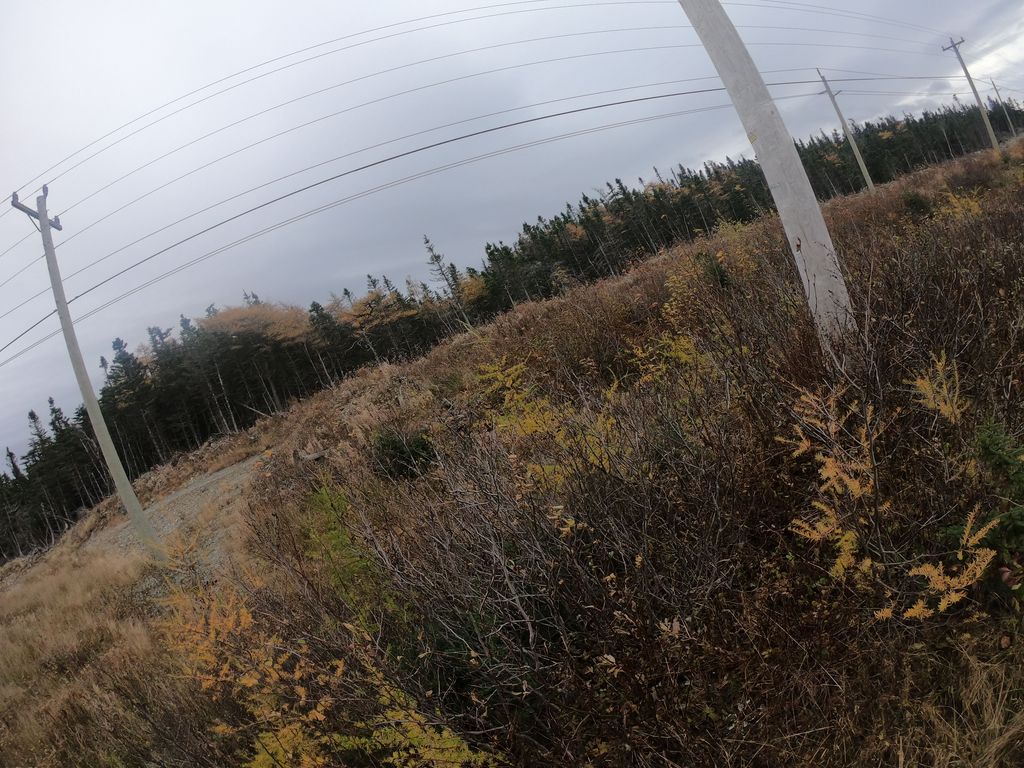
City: st_johns